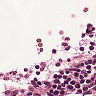
Metastatic tissue present: no